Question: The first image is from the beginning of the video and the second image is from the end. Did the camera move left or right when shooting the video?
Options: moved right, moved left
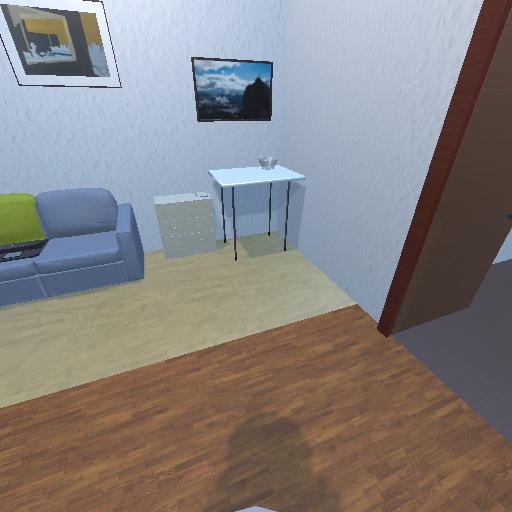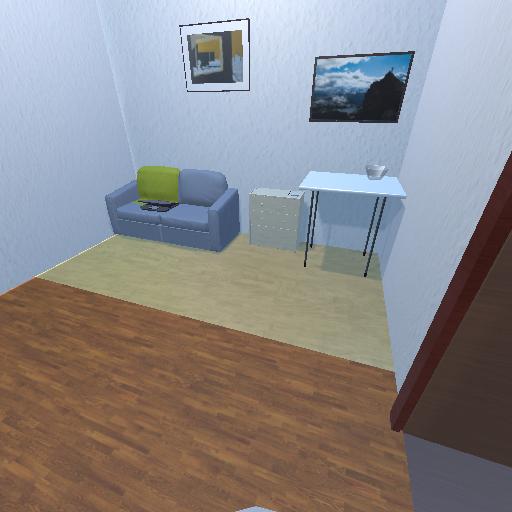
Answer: moved right